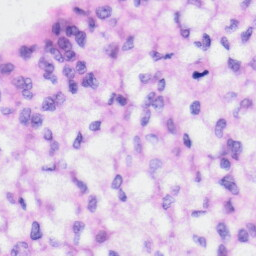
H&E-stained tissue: Liver